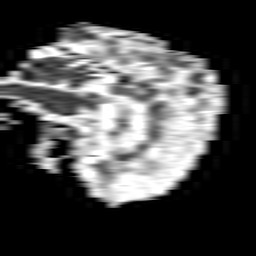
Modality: ADC
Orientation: sagittal
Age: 86
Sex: female
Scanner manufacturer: philips
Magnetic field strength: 1.5 T
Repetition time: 3.406 s
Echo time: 0.06922 s